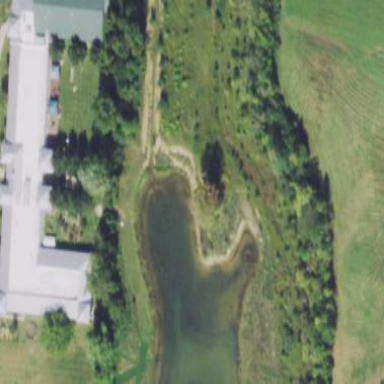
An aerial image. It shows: Pond with natural water.